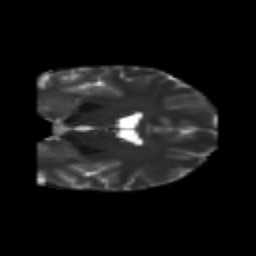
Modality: T2w
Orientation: coronal
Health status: healthy
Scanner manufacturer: philips
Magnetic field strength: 3 T
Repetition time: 6.964 s
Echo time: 0.092 s